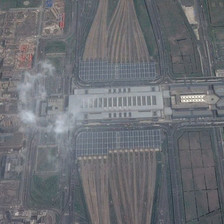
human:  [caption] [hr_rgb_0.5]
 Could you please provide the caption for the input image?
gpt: some buildings and green trees are in two sides of a railway station .

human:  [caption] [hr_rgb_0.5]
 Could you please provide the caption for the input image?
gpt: lots of trains are near the railway track .

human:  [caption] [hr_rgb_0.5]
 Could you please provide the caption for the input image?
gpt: some buildings and green trees are in two sides of a railway station .

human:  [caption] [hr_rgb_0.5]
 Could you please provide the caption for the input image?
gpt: the railway station is on the side of the river .

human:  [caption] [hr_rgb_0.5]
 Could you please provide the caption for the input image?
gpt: lots of trains are near the railway track .